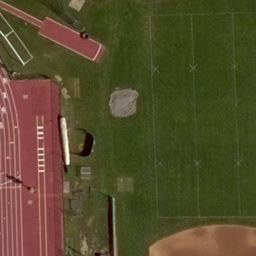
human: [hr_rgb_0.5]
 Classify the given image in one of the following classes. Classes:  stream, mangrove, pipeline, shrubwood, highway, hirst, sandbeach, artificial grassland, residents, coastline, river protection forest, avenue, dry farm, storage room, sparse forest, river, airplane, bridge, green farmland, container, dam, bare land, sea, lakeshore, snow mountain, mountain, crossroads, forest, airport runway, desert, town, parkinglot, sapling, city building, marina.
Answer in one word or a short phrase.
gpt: artificial grassland